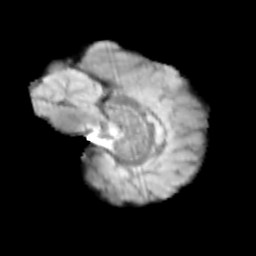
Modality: T2w
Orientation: sagittal
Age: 12
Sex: male
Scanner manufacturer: siemens
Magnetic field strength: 3 T
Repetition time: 3.8 s
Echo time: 0.07 s